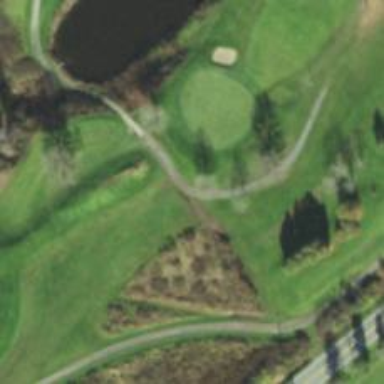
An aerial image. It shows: Pathway for golfing.